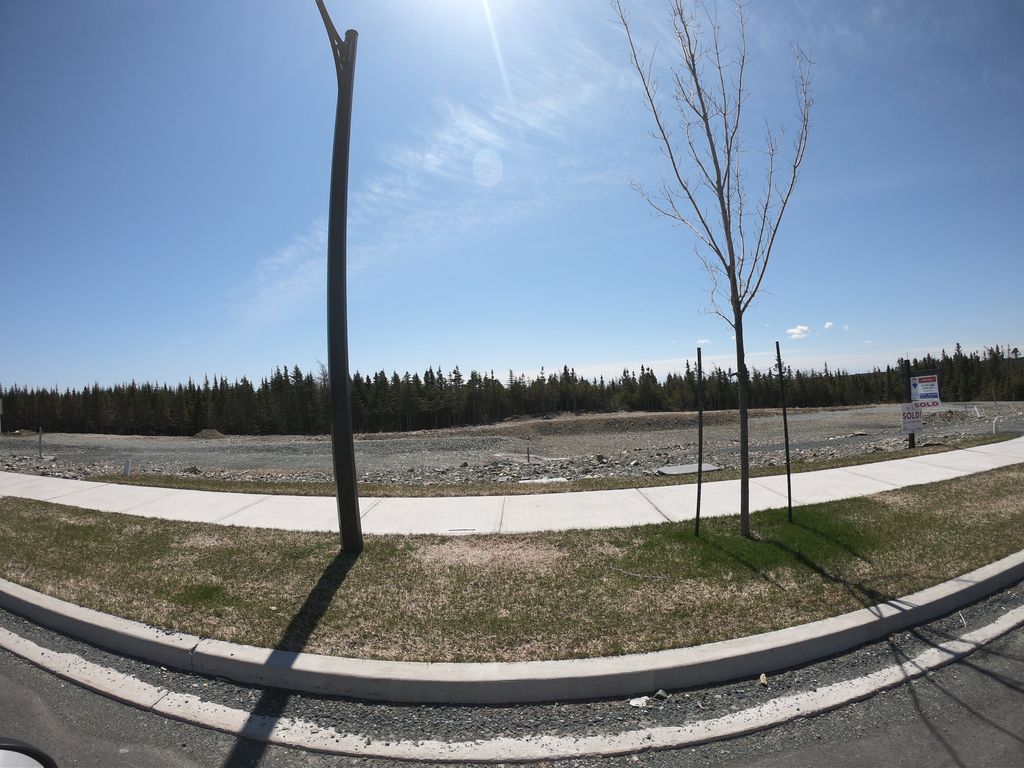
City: st_johns